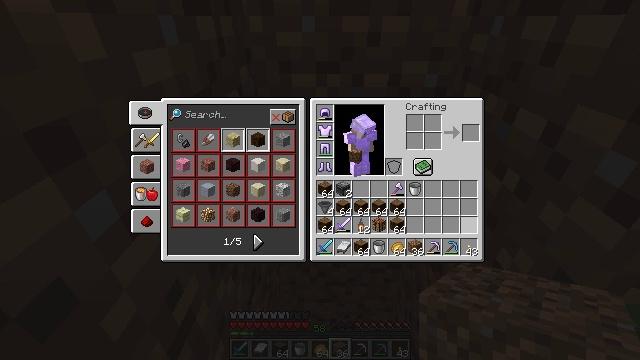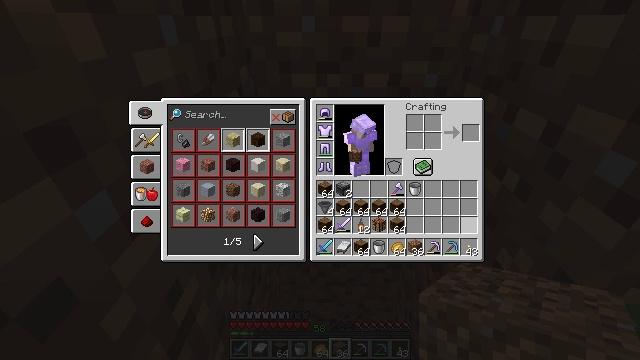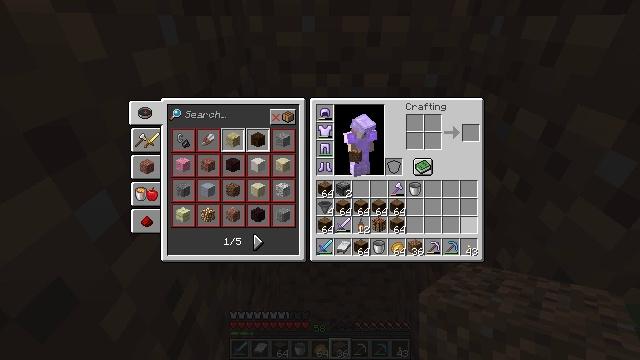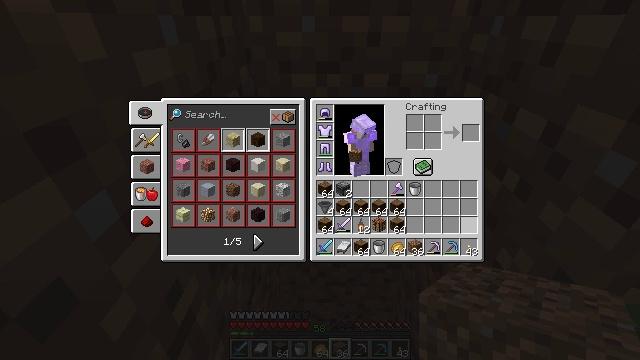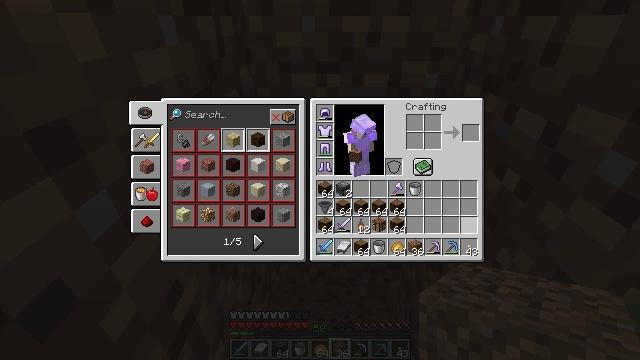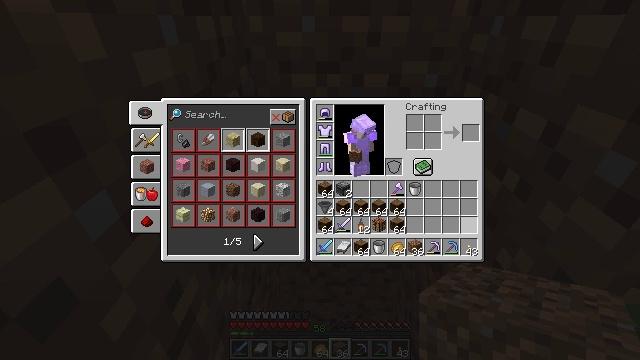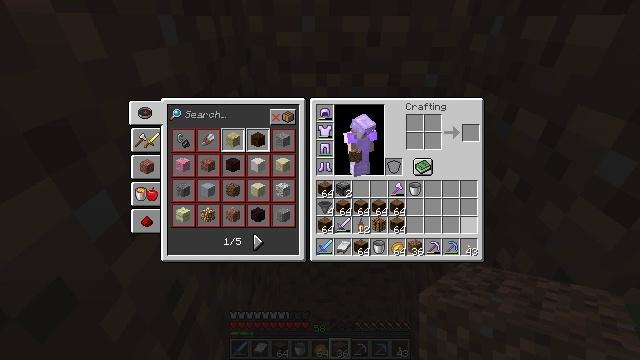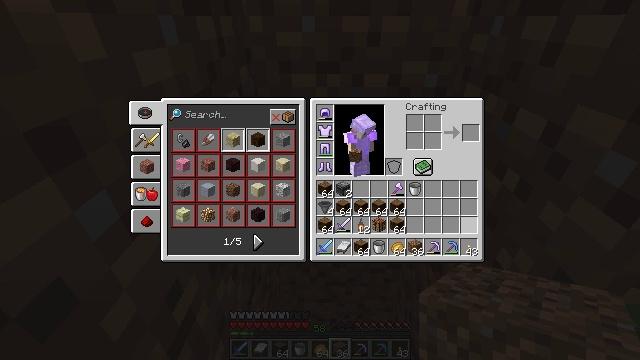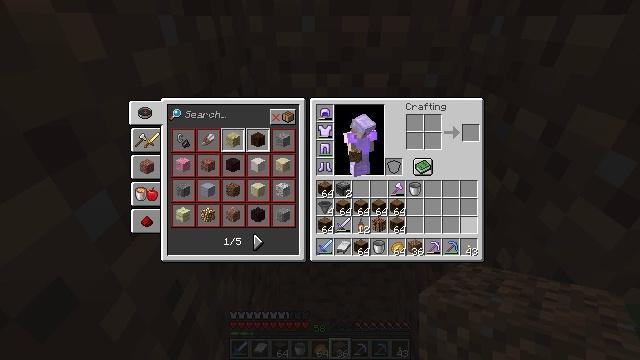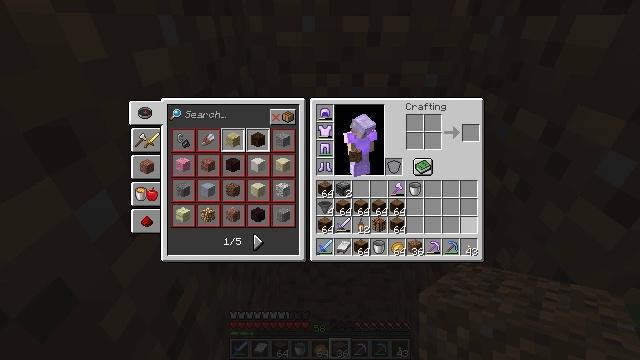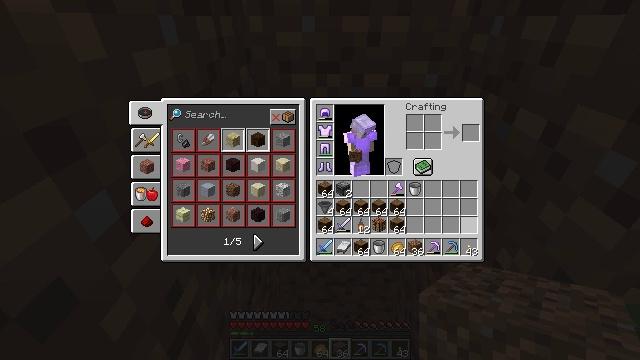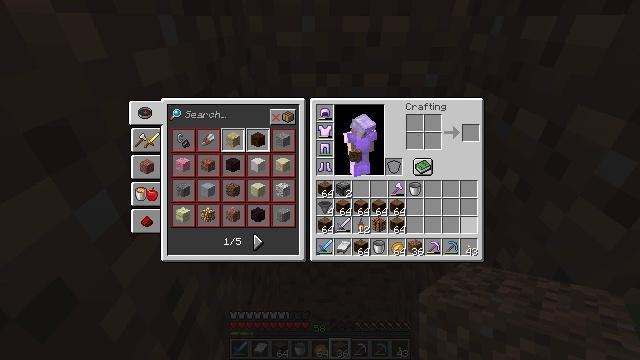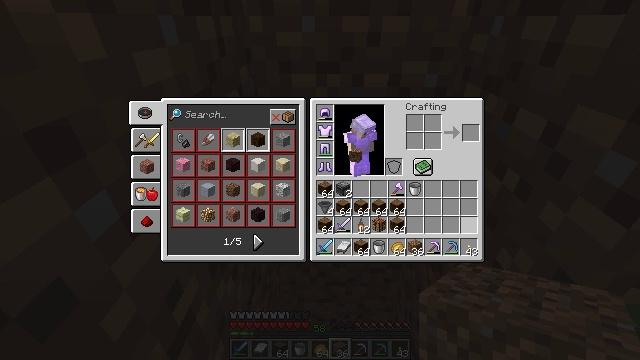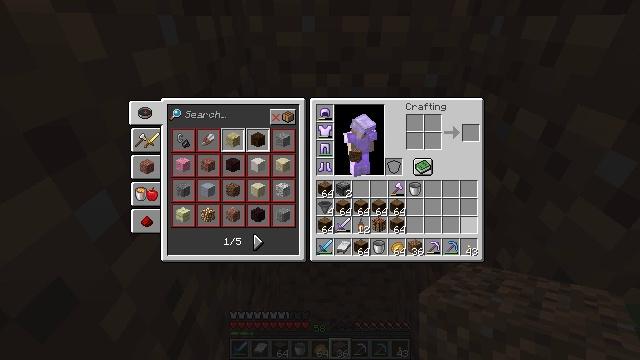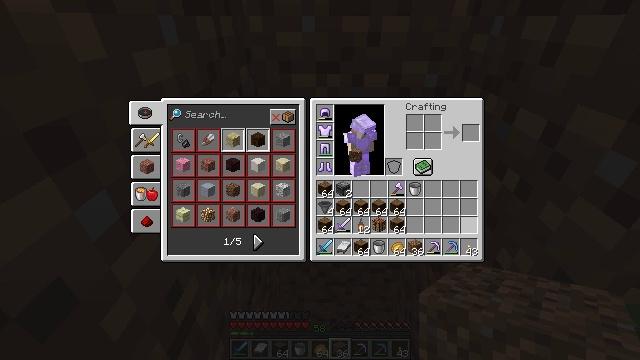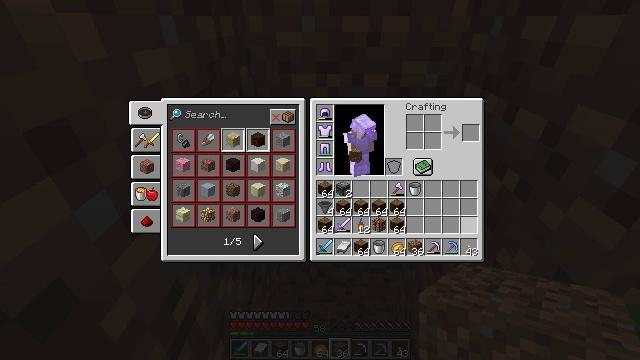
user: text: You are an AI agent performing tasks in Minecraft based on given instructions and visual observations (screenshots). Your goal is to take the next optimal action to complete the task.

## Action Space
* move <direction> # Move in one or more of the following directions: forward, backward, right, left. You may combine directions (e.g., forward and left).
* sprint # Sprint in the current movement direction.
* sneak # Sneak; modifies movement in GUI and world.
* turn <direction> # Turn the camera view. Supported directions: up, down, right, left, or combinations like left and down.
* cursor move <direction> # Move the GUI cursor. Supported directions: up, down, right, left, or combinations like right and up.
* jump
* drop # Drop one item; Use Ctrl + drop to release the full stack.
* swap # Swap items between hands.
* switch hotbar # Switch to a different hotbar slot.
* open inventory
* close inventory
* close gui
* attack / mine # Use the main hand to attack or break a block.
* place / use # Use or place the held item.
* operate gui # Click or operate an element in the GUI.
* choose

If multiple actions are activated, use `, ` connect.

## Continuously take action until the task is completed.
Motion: motion action
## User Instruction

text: Drop a spruce log.
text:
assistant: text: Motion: no_op
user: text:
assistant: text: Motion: no_op
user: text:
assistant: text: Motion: no_op
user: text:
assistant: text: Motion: no_op
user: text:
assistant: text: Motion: no_op
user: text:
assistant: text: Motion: no_op
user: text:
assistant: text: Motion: no_op
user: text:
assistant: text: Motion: no_op
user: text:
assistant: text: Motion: no_op
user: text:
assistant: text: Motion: no_op
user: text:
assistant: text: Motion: no_op
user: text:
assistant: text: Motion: no_op
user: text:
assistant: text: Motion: no_op
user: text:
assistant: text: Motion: no_op
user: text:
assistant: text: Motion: no_op
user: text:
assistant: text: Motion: no_op
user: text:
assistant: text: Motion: no_op
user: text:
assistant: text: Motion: no_op
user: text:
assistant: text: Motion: no_op
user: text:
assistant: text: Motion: no_op
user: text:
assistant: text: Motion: no_op
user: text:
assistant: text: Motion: no_op
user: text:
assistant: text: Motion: no_op
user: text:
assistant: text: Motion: no_op
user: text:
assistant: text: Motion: no_op
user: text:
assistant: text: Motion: no_op
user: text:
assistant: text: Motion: no_op
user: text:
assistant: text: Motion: no_op
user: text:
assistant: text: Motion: no_op
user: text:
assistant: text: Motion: no_op